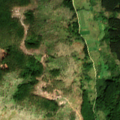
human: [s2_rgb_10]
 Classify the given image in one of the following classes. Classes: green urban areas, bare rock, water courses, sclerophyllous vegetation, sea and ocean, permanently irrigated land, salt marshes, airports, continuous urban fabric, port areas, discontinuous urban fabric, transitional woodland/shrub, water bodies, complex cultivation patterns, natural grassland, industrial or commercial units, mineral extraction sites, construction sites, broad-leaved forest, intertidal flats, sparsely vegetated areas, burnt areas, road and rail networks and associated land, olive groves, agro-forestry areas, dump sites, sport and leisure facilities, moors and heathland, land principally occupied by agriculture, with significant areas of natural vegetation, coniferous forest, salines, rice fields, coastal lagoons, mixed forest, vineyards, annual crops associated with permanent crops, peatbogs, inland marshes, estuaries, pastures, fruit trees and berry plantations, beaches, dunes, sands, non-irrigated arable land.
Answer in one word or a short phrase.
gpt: land principally occupied by agriculture, with significant areas of natural vegetation, broad-leaved forest, coniferous forest, natural grassland, transitional woodland/shrub